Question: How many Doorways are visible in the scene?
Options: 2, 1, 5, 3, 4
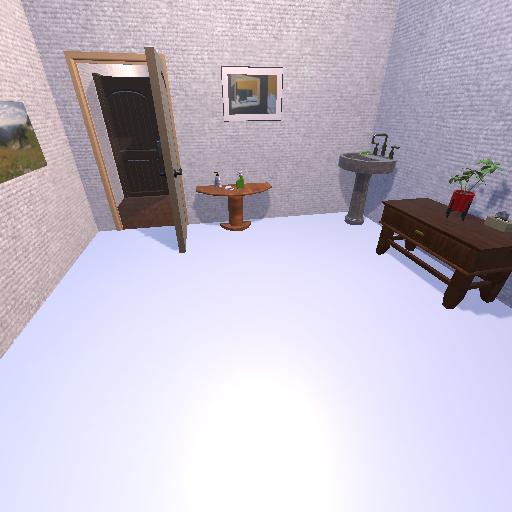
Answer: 2